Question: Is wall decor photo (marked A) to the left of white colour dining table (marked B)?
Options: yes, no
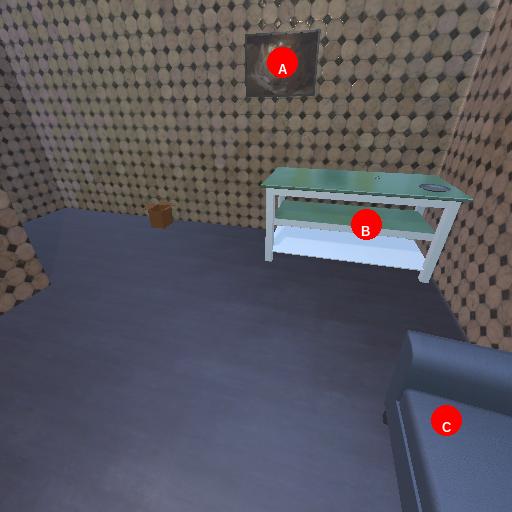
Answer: yes